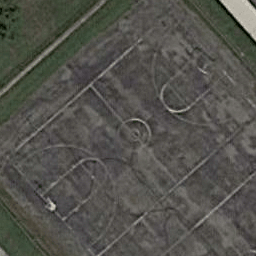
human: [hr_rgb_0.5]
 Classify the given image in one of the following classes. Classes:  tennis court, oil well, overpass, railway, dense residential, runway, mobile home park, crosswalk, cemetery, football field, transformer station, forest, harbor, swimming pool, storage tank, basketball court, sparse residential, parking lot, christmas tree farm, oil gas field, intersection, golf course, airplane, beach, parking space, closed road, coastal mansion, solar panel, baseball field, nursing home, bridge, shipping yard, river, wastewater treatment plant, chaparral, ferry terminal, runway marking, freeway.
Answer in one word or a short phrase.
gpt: basketball court